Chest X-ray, AP view. Patient: 33 years old, sex M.
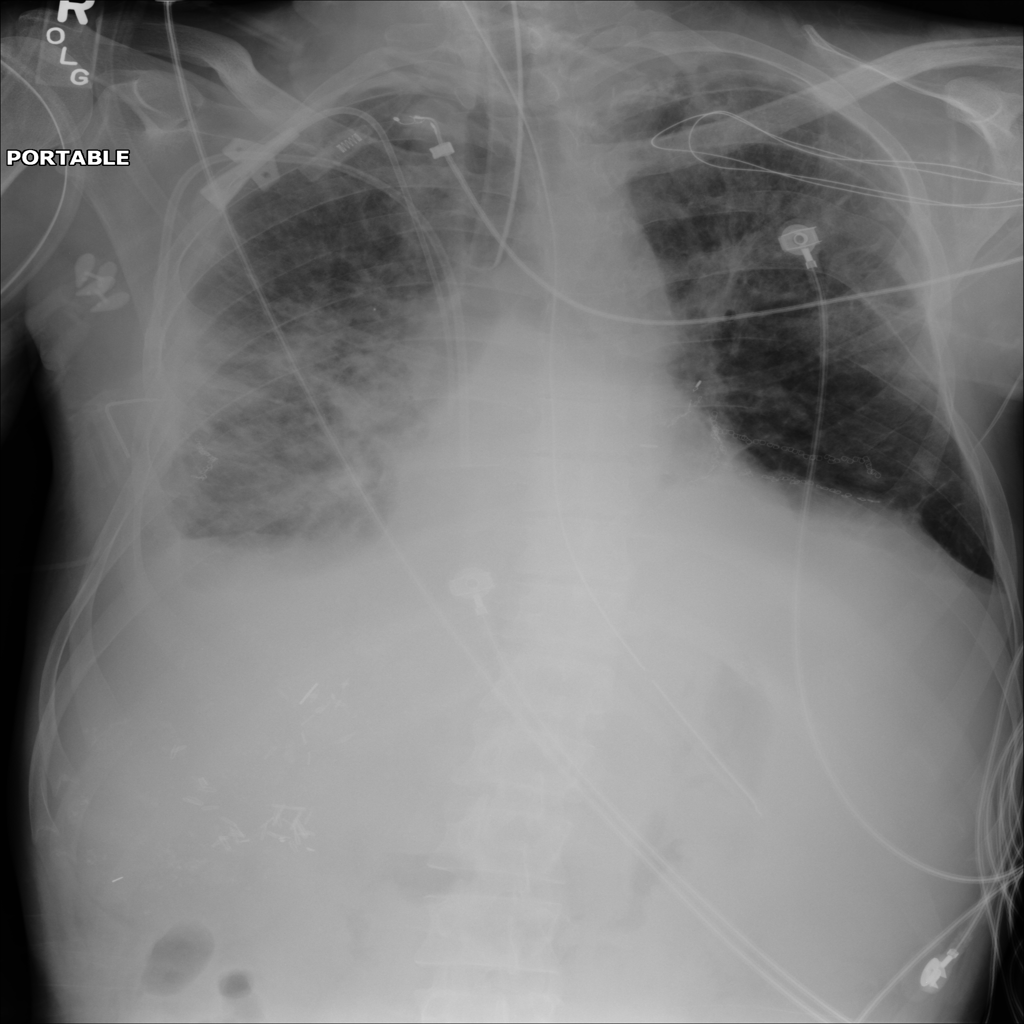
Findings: Effusion, Infiltration